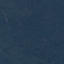
Label: Forest